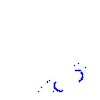
Particle: kaon